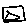
Label: square